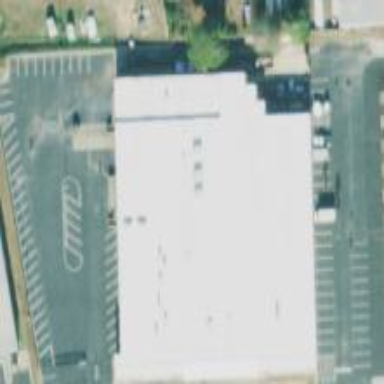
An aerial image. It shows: Commercial building.